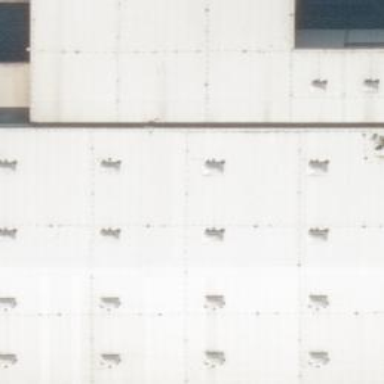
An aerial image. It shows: Industrial building with flat roof.